五年级 · 立体几何学
计算下面长方体的表面积和体积。（单位: 厘米）

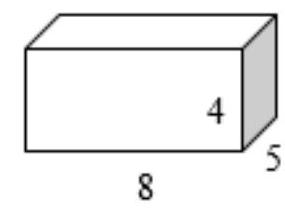
答案: 解表面积：184 平方厘米；体积：160 立方厘米

【分析】根据长方体的表面积公式: $\mathrm{S}=(\mathrm{ab}+\mathrm{ah}+\mathrm{bh}) \times 2$, 长方体的体积公式: $\mathrm{V}=\mathrm{abh}$, 据此代入数值进行计算即可。
【详解】 $(8 \times 5+8 \times 4+4 \times 5) \times 2$

$=(40+32+20) \times 2$

$=92 \times 2$

$=184$ (平方厘米)

$8 \times 5 \times 4$

$=40 \times 4$

$=160$ （立方厘米）